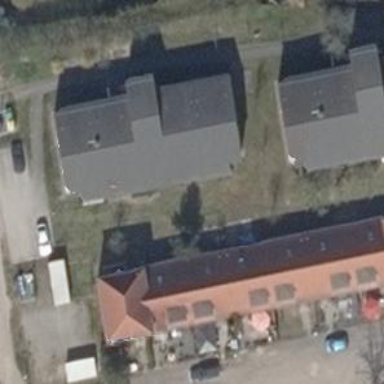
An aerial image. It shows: Terrace building.